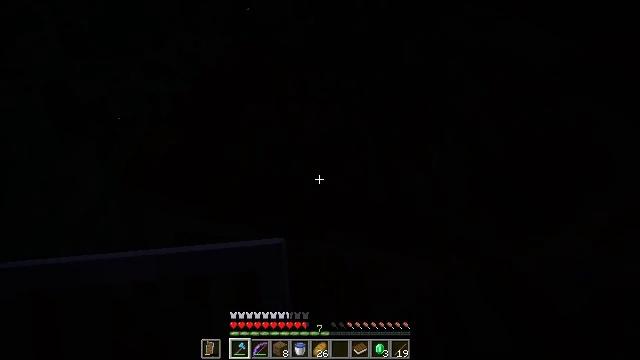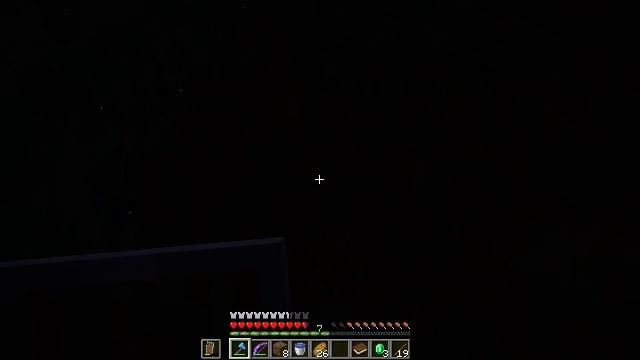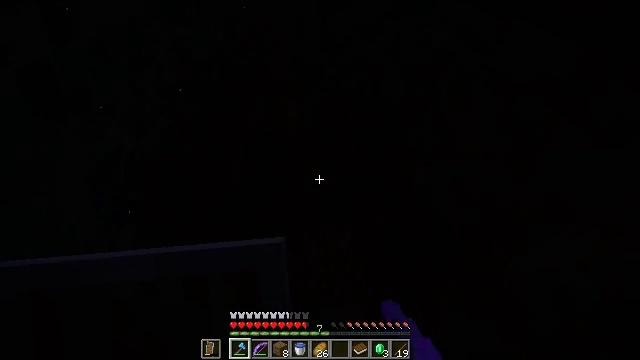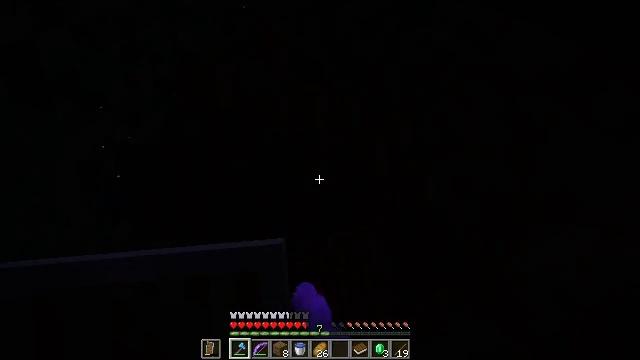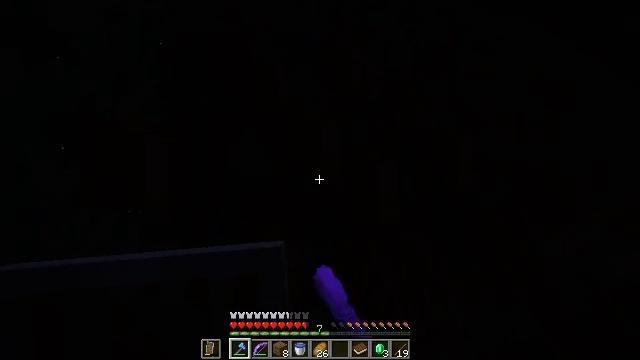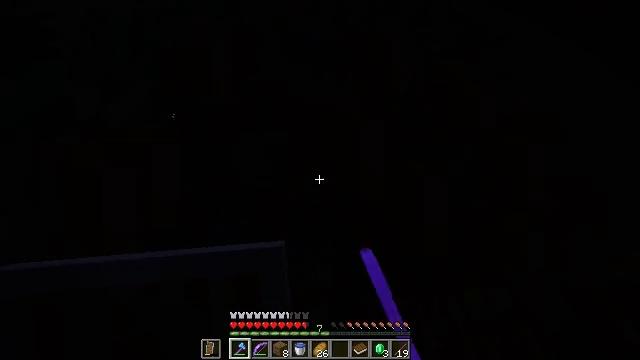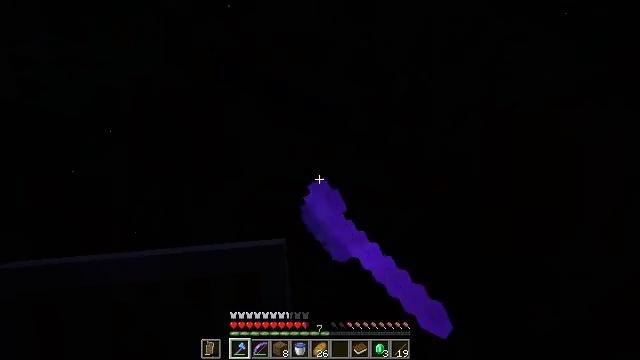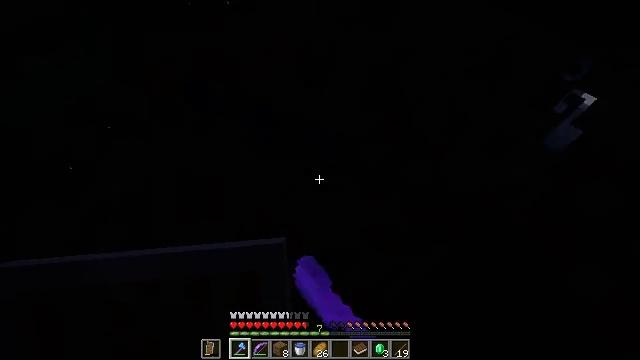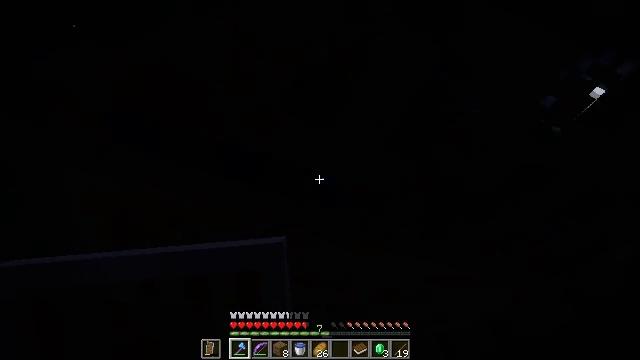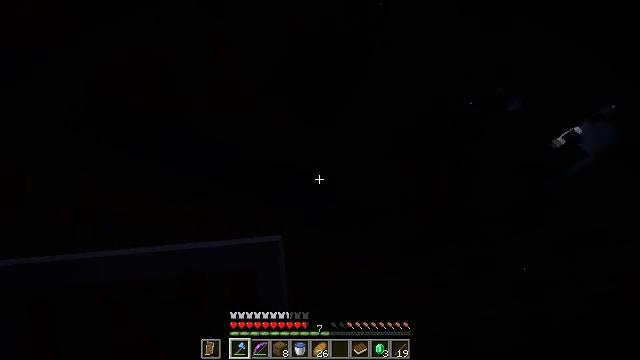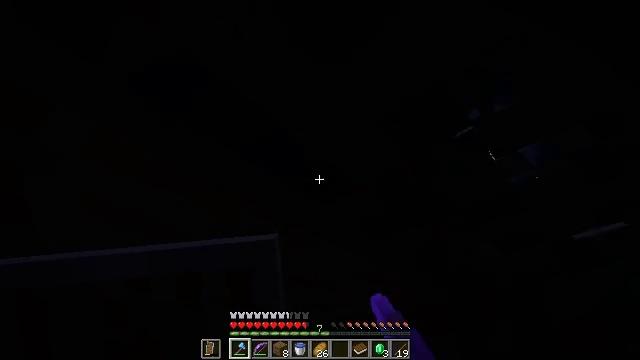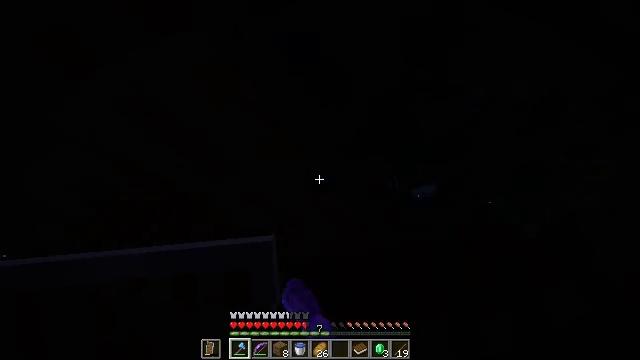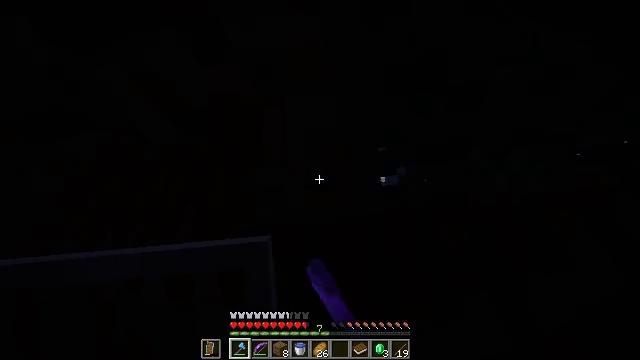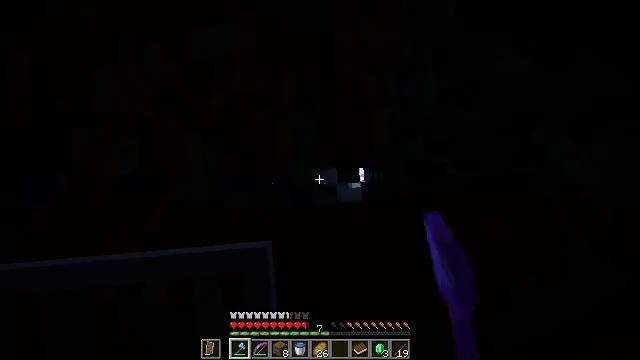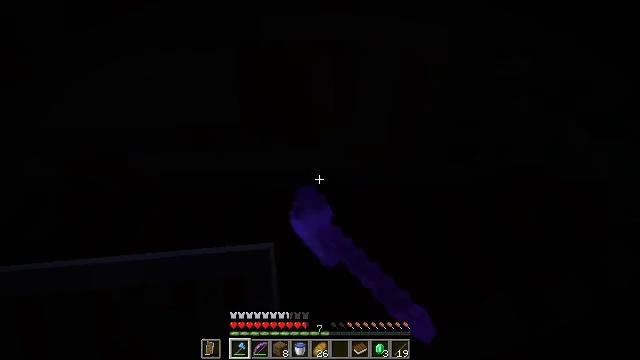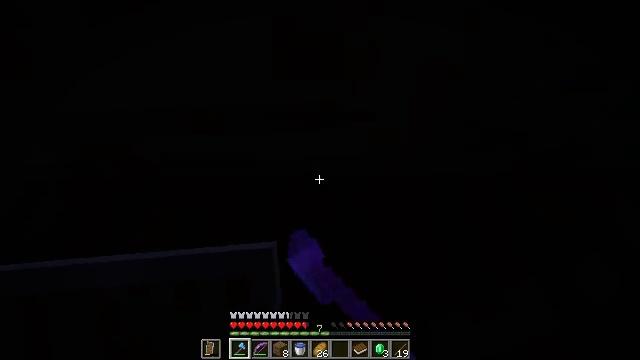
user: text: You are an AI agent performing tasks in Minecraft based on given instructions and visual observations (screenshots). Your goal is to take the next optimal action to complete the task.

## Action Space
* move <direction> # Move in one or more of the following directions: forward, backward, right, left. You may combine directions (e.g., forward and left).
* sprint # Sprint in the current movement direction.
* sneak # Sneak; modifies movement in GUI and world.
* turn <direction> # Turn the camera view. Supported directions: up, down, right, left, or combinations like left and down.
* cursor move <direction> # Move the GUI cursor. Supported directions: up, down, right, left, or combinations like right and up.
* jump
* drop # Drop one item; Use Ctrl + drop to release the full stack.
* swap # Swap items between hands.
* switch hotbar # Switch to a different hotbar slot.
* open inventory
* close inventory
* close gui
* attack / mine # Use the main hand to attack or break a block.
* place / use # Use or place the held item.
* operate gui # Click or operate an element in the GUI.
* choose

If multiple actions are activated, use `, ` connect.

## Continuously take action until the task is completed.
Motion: motion action
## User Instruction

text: Harvest the spruce log from a tree trunk.
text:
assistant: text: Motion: turn right, attack / mine
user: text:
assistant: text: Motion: attack / mine
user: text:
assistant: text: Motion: move forward, attack / mine
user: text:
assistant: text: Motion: move forward and move left, attack / mine
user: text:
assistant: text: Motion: move forward and move left, turn up, attack / mine, jump
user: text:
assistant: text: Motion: move forward and move left, turn up, attack / mine, jump
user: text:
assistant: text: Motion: move forward and move left, attack / mine, jump
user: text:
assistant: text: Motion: move forward and move left, turn right, attack / mine, jump
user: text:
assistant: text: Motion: move forward and move left, turn right and down, attack / mine, jump
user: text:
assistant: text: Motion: move forward and move left, turn right and down, attack / mine, jump
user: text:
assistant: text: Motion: move forward and move left, turn right and down, attack / mine
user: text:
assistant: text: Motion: move forward and move left, turn right, attack / mine
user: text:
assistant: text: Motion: move forward, turn right, attack / mine
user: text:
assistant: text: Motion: turn right and up, attack / mine
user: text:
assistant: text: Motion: attack / mine
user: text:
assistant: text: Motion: attack / mine
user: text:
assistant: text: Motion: turn up, attack / mine
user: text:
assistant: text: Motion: turn up, attack / mine
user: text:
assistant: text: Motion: attack / mine
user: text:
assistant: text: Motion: turn up, attack / mine
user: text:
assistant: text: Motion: turn left and up, attack / mine
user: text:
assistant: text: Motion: turn left and up, attack / mine
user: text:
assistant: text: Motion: turn up, attack / mine
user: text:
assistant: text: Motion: attack / mine
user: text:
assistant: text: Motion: turn down, attack / mine
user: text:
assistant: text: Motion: turn right and down, attack / mine
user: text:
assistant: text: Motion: turn right and down, attack / mine
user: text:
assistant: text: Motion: turn right and down, attack / mine
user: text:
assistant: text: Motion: turn right and up, attack / mine
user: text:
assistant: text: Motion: attack / mine